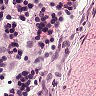
Metastatic tissue present: no